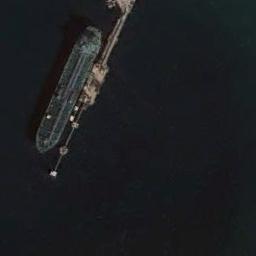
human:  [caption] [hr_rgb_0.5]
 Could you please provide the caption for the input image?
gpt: The ship is docked at the dock and the water is deep blue .

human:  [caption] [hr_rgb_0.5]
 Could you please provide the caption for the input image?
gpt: There is a ship in the black water .

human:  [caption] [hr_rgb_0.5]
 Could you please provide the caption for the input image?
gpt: A green tanker docked by the dock .

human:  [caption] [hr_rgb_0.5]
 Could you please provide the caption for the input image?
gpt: There is a ship at sea .

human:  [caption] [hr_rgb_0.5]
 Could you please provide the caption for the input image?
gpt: The ship is at the harbor .